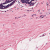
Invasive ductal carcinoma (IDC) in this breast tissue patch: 0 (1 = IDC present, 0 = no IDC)